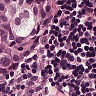
Metastatic tissue present: yes